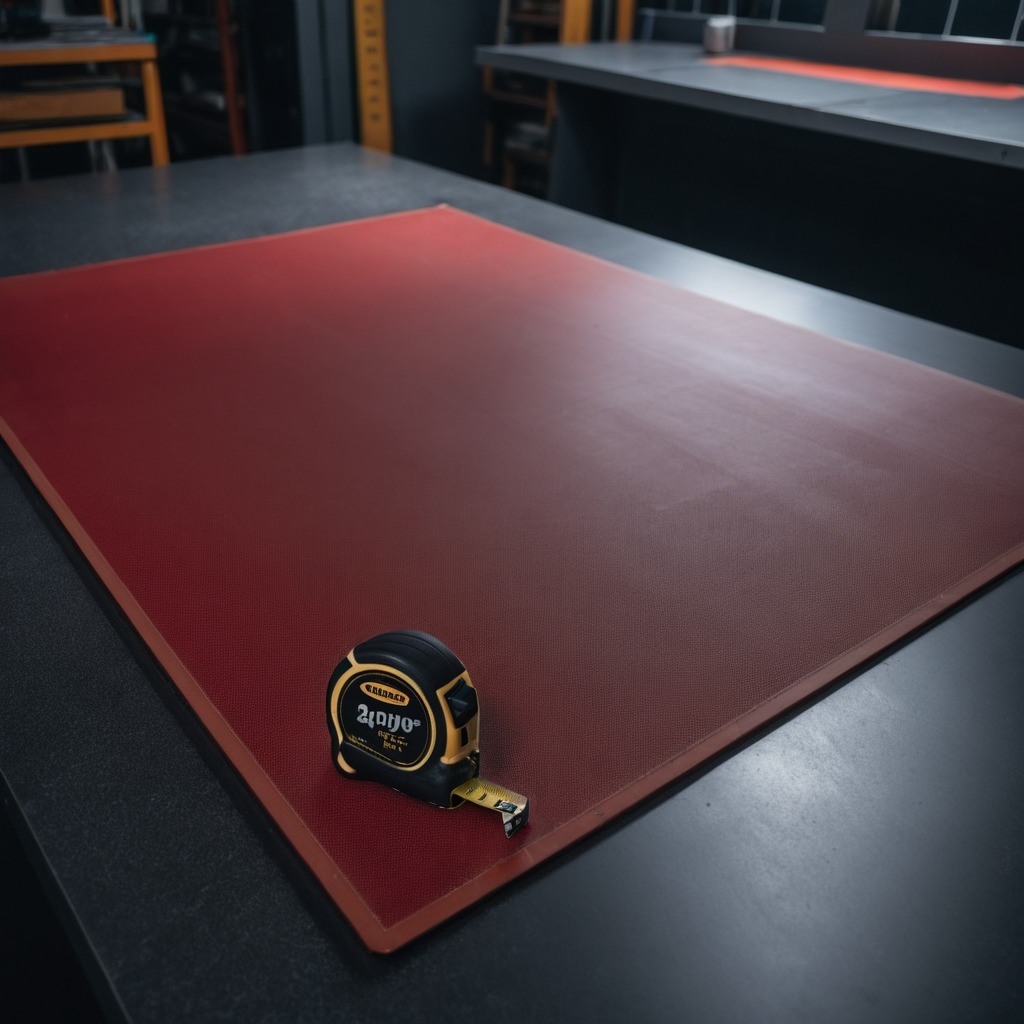
A measuring tape lies on the granite tabletop.